Interaction volume radius: 5 \u00c5
Interaction volume height: 30 \u00c5
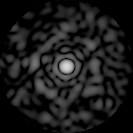
Disorder parameter: 0.8016